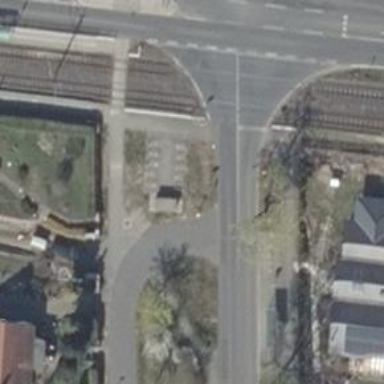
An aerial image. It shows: Unmarked crossing on the road.